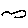
Label: cloud